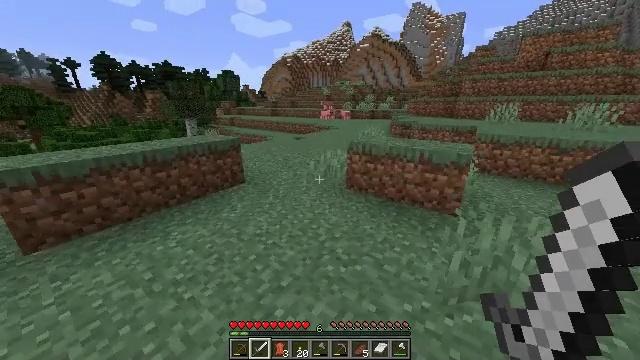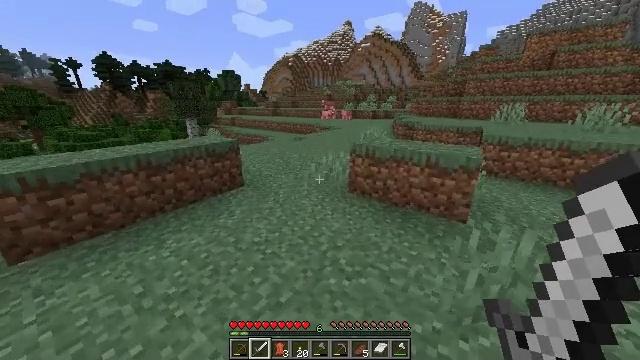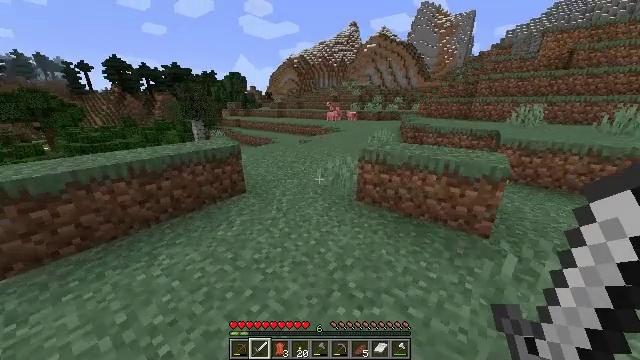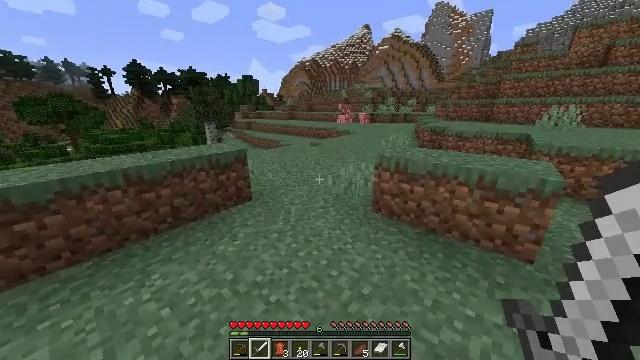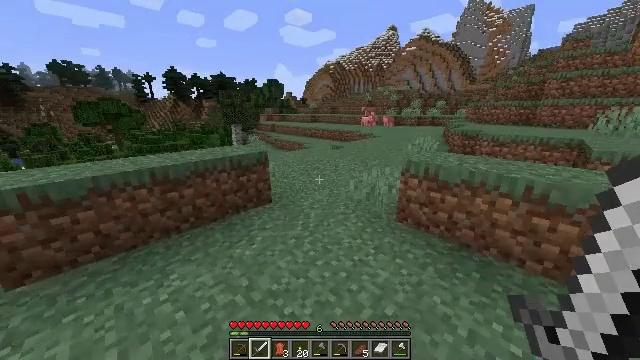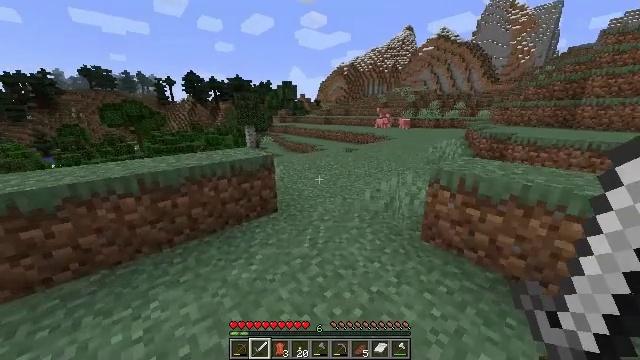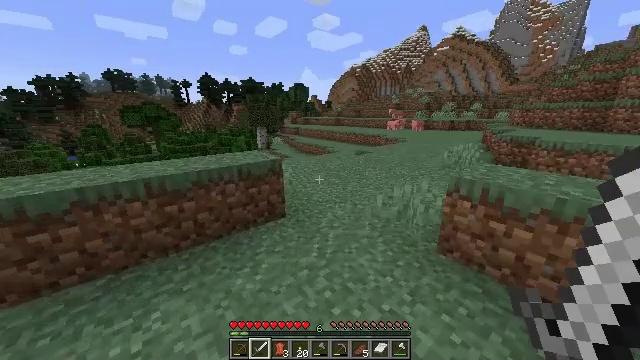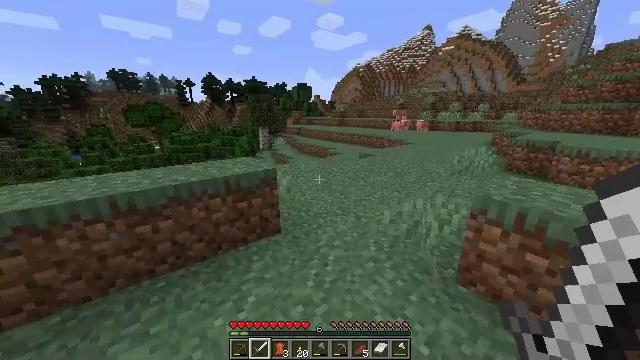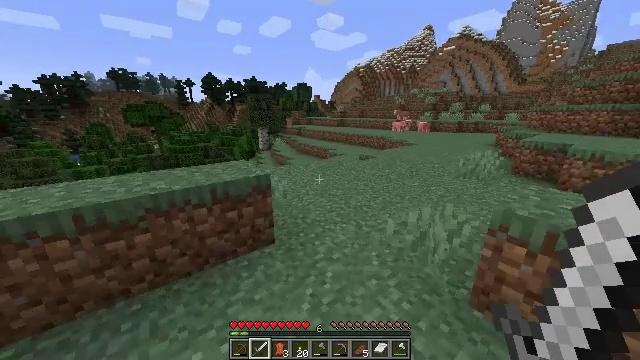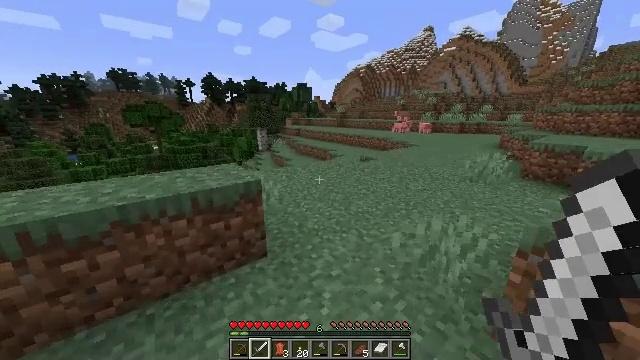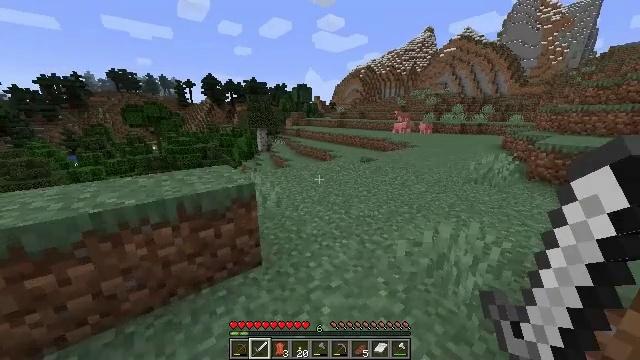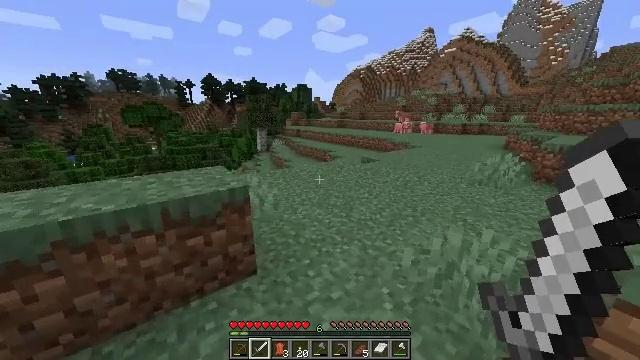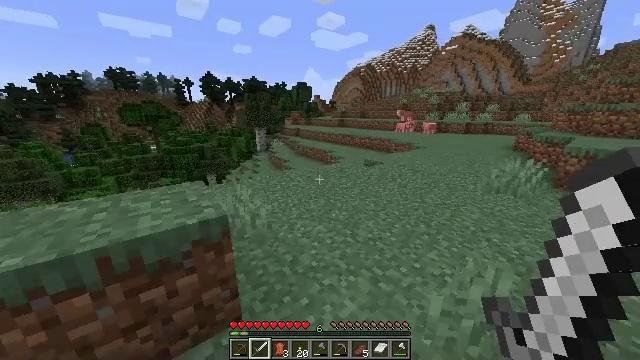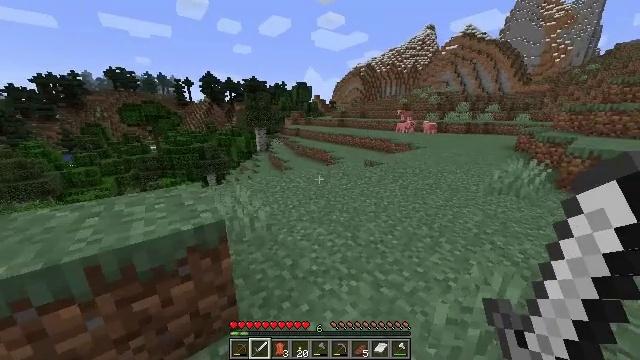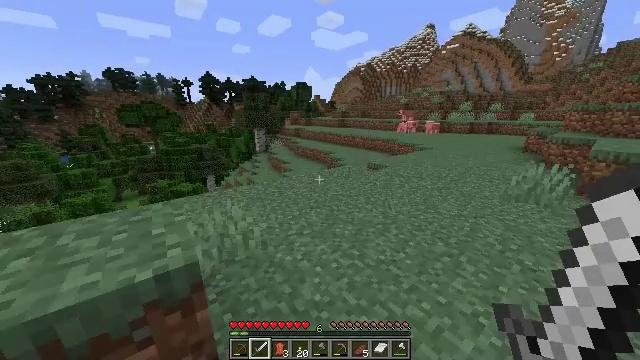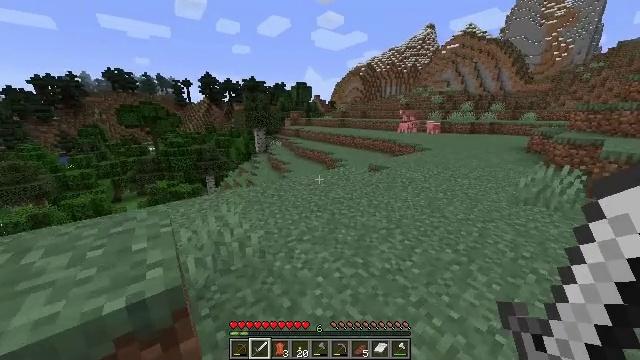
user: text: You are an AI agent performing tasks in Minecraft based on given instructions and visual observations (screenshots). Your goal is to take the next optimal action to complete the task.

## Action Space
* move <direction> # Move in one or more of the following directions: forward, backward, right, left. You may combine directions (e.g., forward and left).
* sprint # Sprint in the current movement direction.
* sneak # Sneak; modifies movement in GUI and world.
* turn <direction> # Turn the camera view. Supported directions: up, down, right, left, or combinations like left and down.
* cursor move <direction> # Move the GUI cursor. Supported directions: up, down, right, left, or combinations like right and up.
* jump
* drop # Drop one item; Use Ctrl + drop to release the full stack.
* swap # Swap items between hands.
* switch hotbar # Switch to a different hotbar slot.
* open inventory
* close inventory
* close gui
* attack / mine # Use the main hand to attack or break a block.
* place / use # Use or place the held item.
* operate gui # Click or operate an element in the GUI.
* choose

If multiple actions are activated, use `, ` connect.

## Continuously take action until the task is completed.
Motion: motion action
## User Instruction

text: Mine oak leaves.
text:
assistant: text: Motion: move forward, sprint
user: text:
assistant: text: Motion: move forward, sprint, turn left
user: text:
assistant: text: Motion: move forward, sprint, turn left
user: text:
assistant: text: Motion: move forward, sprint, turn left
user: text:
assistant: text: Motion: move forward, sprint, turn left
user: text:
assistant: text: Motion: move forward, sprint, turn left
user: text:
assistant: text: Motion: move forward, sprint
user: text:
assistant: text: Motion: move forward, sprint
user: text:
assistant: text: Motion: move forward, sprint
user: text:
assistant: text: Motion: move forward, sprint
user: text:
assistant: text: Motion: move forward, sprint
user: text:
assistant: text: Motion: move forward, sprint
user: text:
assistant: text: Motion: move forward, sprint
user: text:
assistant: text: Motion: move forward, sprint
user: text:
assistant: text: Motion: move forward, sprint
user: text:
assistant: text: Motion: move forward, sprint, turn right
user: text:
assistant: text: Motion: move forward, sprint, turn right
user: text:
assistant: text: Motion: move forward, sprint, turn right
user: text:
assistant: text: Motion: move forward, sprint, turn right
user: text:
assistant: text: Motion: move forward, sprint, turn right
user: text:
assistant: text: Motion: move forward, sprint, turn right
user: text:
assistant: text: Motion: move forward, sprint, turn right
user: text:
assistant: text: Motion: move forward, sprint
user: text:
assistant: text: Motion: move forward, sprint
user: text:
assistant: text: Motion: move forward, sprint
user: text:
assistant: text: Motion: move forward, sprint
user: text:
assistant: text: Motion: move forward, sprint
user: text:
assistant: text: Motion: move forward, sprint
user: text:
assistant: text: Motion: move forward, sprint
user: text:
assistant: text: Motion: move forward, sprint